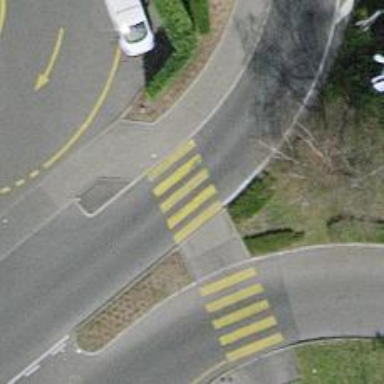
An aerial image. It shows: Zebra crossing on the road.